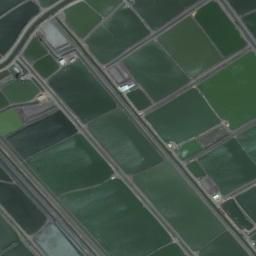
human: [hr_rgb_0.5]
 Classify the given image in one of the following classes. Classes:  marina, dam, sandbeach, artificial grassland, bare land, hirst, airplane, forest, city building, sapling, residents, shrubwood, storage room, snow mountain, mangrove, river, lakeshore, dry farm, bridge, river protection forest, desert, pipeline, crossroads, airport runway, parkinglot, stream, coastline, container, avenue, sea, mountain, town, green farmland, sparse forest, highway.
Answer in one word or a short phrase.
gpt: green farmland